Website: apple
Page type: address-validator
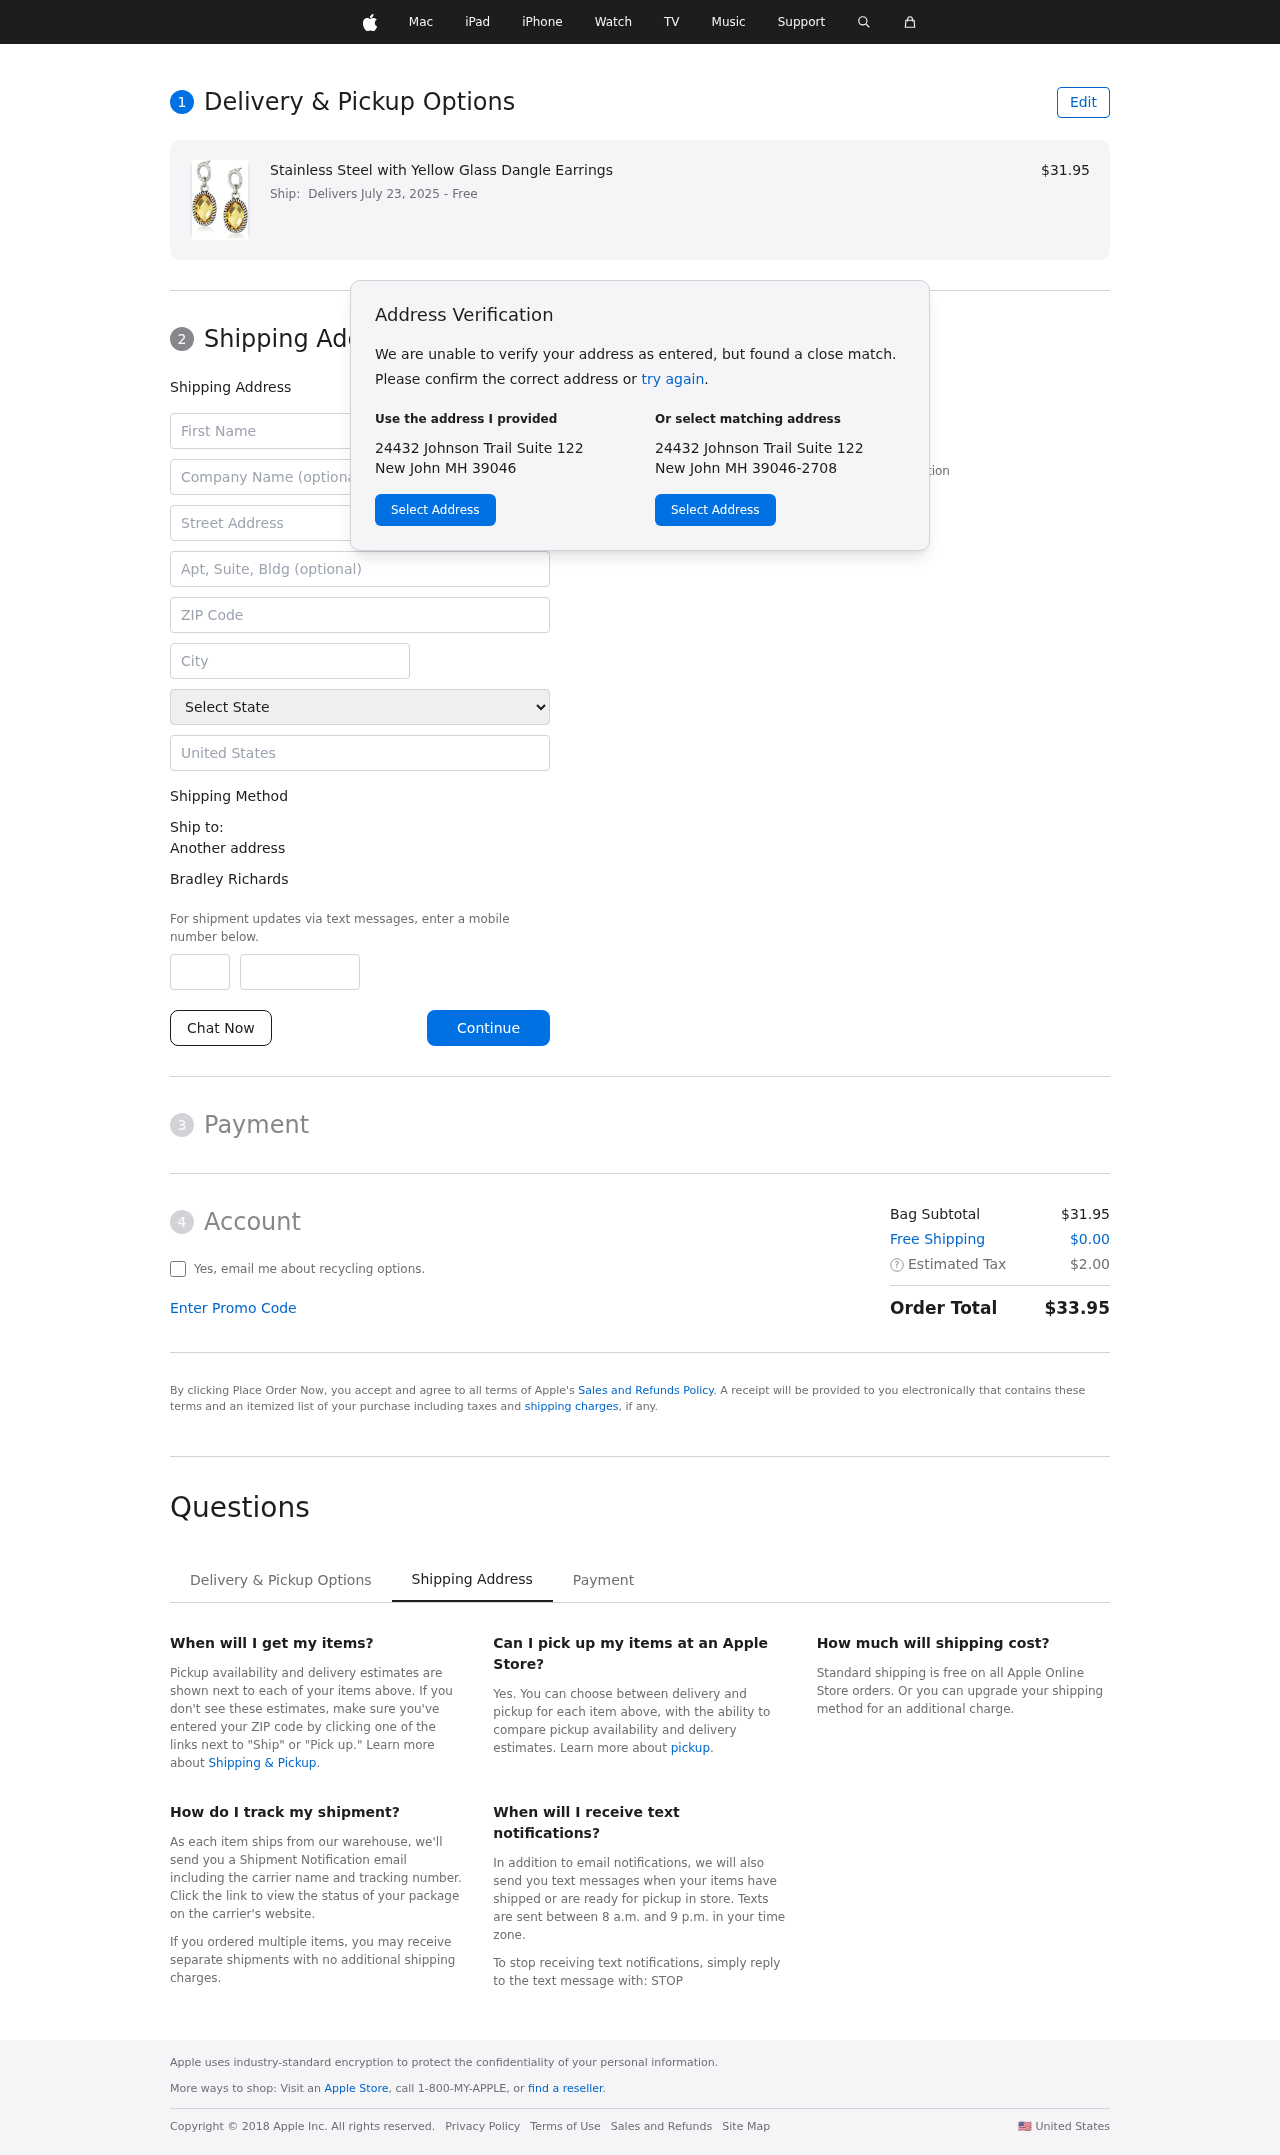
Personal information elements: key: PII_CITY
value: New John
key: PII_COUNTRY
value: United States
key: PII_FIRSTNAME
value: Bradley
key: PII_FULLNAME
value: Bradley Richards
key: PII_LASTNAME
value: Richards
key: PII_PHONE_AREA
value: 409
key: PII_PHONE_SUFFIX
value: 6811
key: PII_POSTCODE
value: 39046
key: PII_STATE
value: MH
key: PII_STREET
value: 24432 Johnson Trail Suite 122
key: PII_CITY_STATE_ZIP
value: New John MH 39046
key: PII_STATE_ABBR
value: MH
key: PII_POSTCODE_FULL
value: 39046
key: PII_POSTCODE_NUMERIC
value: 39046
Product elements: key: PRODUCT1_NAME
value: Stainless Steel with Yellow Glass Dangle Earrings
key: PRODUCT1_PRICE
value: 31.95
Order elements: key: ORDER_DELIVERY_DATE
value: Delivers July 23, 2025
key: ORDER_SUBTOTAL
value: $31.95
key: ORDER_SHIPPING_COST
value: $0.00
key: ORDER_TAX
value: $2.00
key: ORDER_TOTAL
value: $33.95